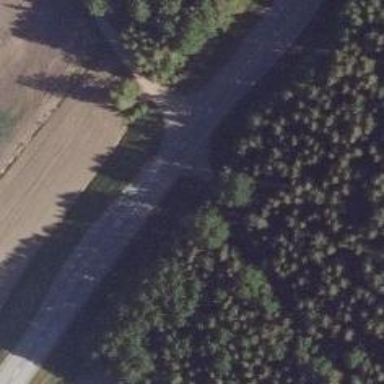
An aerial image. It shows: Asphalt road classified as trunk highway.